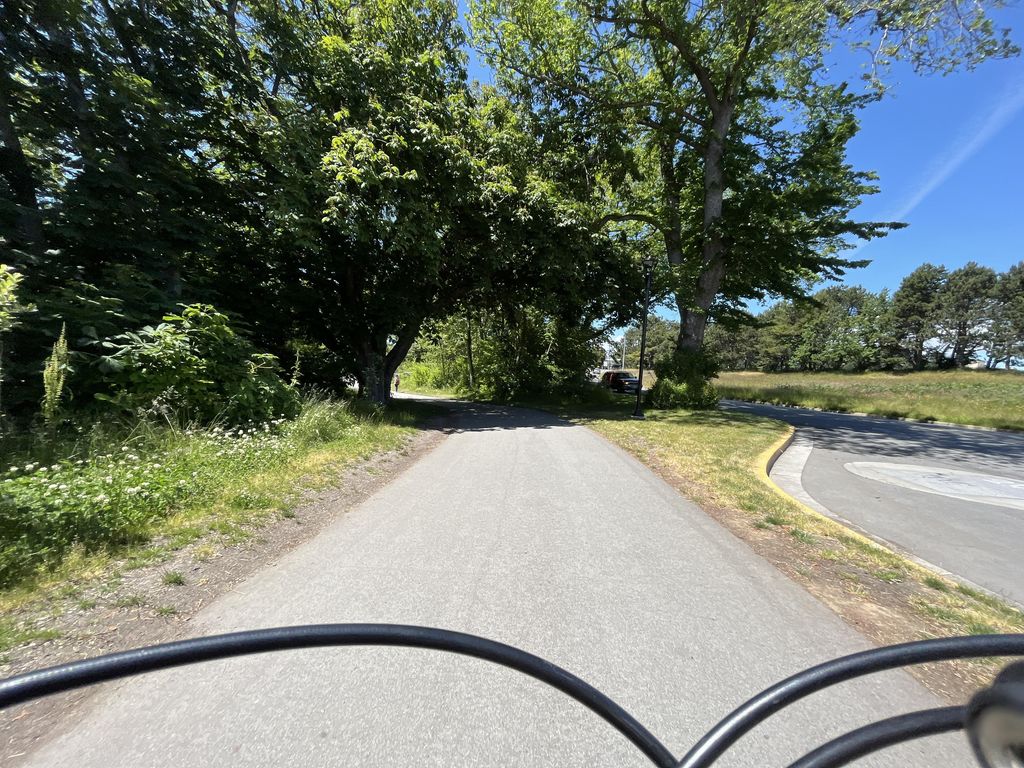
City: victoria